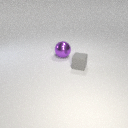
small gray rubber cube to the right of large purple metal sphere